Field crop: maize
Growth stage: 1
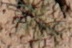
Species: lolium